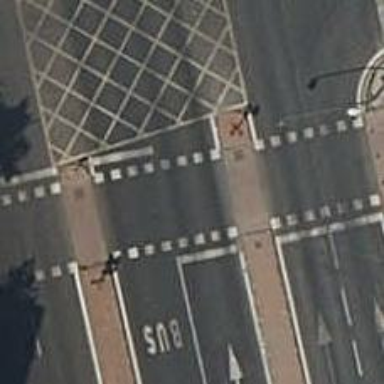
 there are traffic signals and zebra crossing."